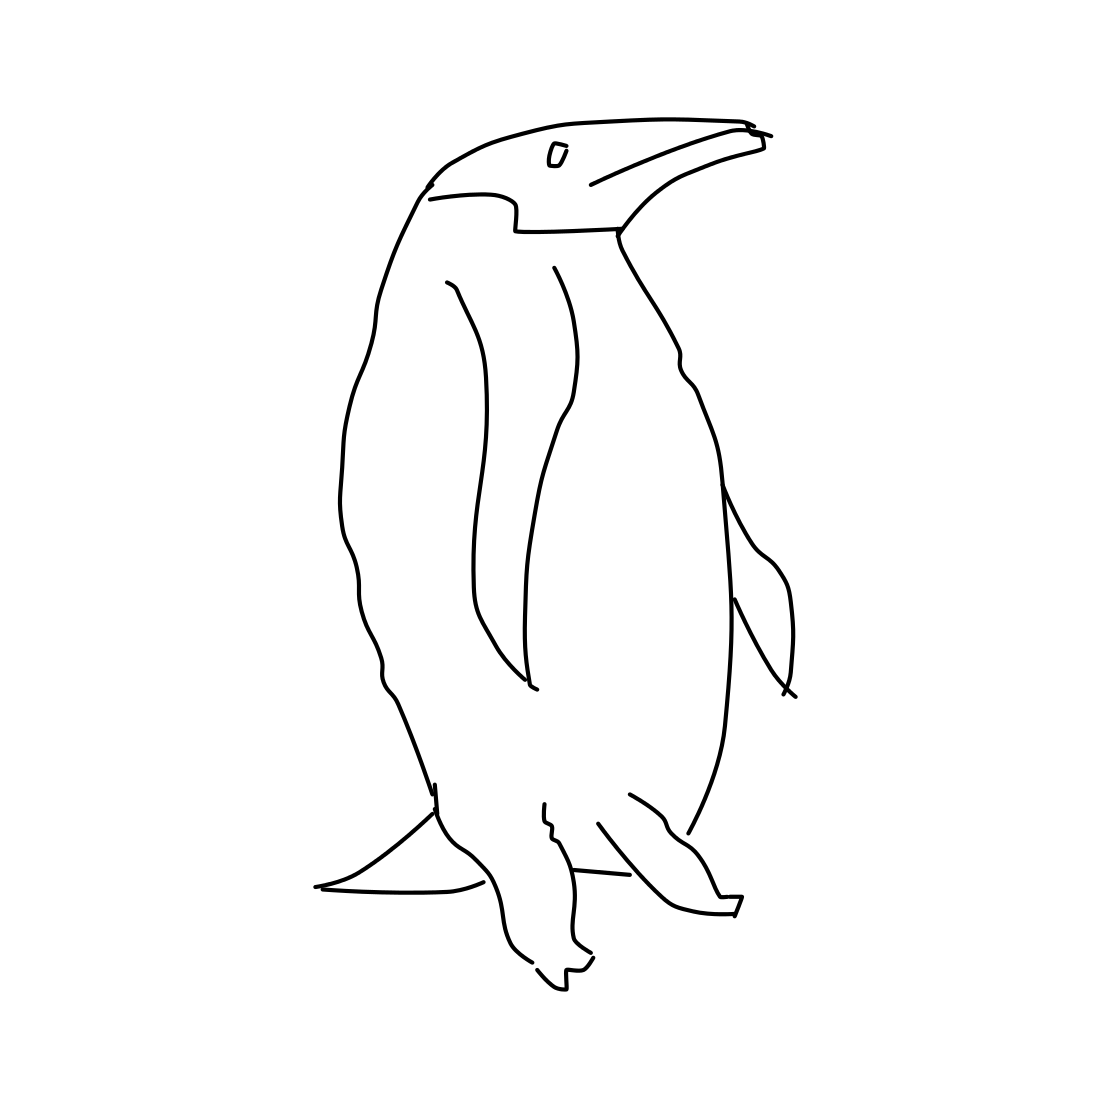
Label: penguin